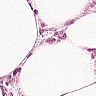
Metastatic tissue present: yes